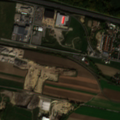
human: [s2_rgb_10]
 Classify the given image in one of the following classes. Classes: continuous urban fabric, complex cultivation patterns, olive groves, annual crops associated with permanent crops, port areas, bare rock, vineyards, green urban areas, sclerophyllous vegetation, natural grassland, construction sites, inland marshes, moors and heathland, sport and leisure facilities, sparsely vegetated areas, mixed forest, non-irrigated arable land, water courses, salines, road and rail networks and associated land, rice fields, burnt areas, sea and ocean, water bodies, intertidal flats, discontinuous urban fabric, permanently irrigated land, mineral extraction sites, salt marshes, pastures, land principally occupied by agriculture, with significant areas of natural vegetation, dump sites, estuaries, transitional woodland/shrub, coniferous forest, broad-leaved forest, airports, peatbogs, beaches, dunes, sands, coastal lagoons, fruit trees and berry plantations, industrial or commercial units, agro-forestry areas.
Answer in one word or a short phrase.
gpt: discontinuous urban fabric, mineral extraction sites, non-irrigated arable land, pastures, broad-leaved forest